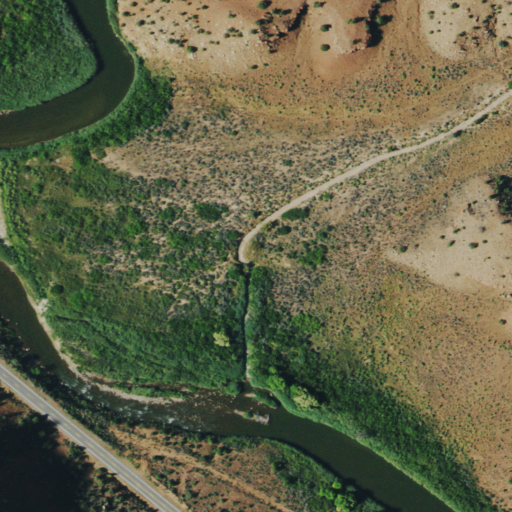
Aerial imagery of valley in Colorado named Maverick Canyon containing woody wetlands, shrub, open water, open development, low intensity development, herbaceous wetlands, medium intensity development, and evergreen forest